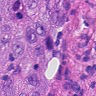
Metastatic tissue present: yes